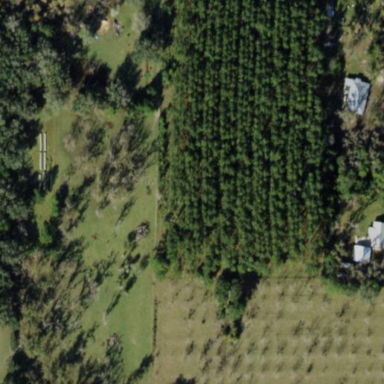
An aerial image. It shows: Orchard.